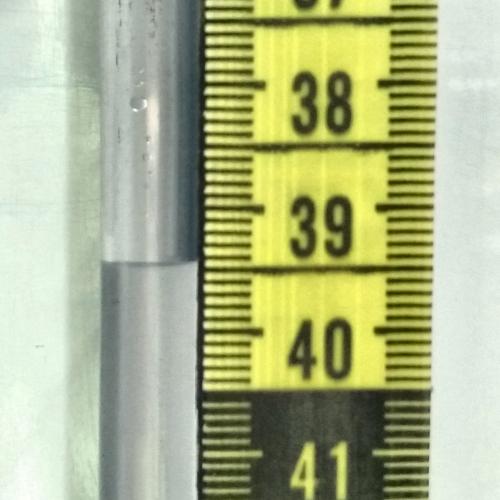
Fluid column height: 39.4 cm